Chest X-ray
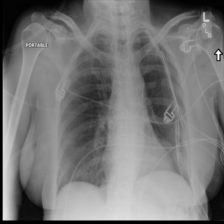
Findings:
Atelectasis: negative
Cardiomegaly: negative
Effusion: negative
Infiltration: negative
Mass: positive
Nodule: negative
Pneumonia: negative
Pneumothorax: positive
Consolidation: negative
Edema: negative
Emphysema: positive
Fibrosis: negative
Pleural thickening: negative
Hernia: negative